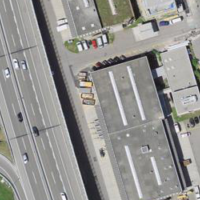
EUNIS habitat code: 57
Species observed at this site:
Buteo buteo